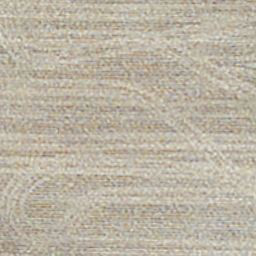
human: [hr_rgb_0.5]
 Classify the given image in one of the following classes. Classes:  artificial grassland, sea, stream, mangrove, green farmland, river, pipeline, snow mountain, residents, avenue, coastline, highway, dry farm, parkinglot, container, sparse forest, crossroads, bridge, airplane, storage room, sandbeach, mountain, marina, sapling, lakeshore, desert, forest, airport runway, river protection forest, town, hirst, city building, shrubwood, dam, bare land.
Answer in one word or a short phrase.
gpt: dry farm